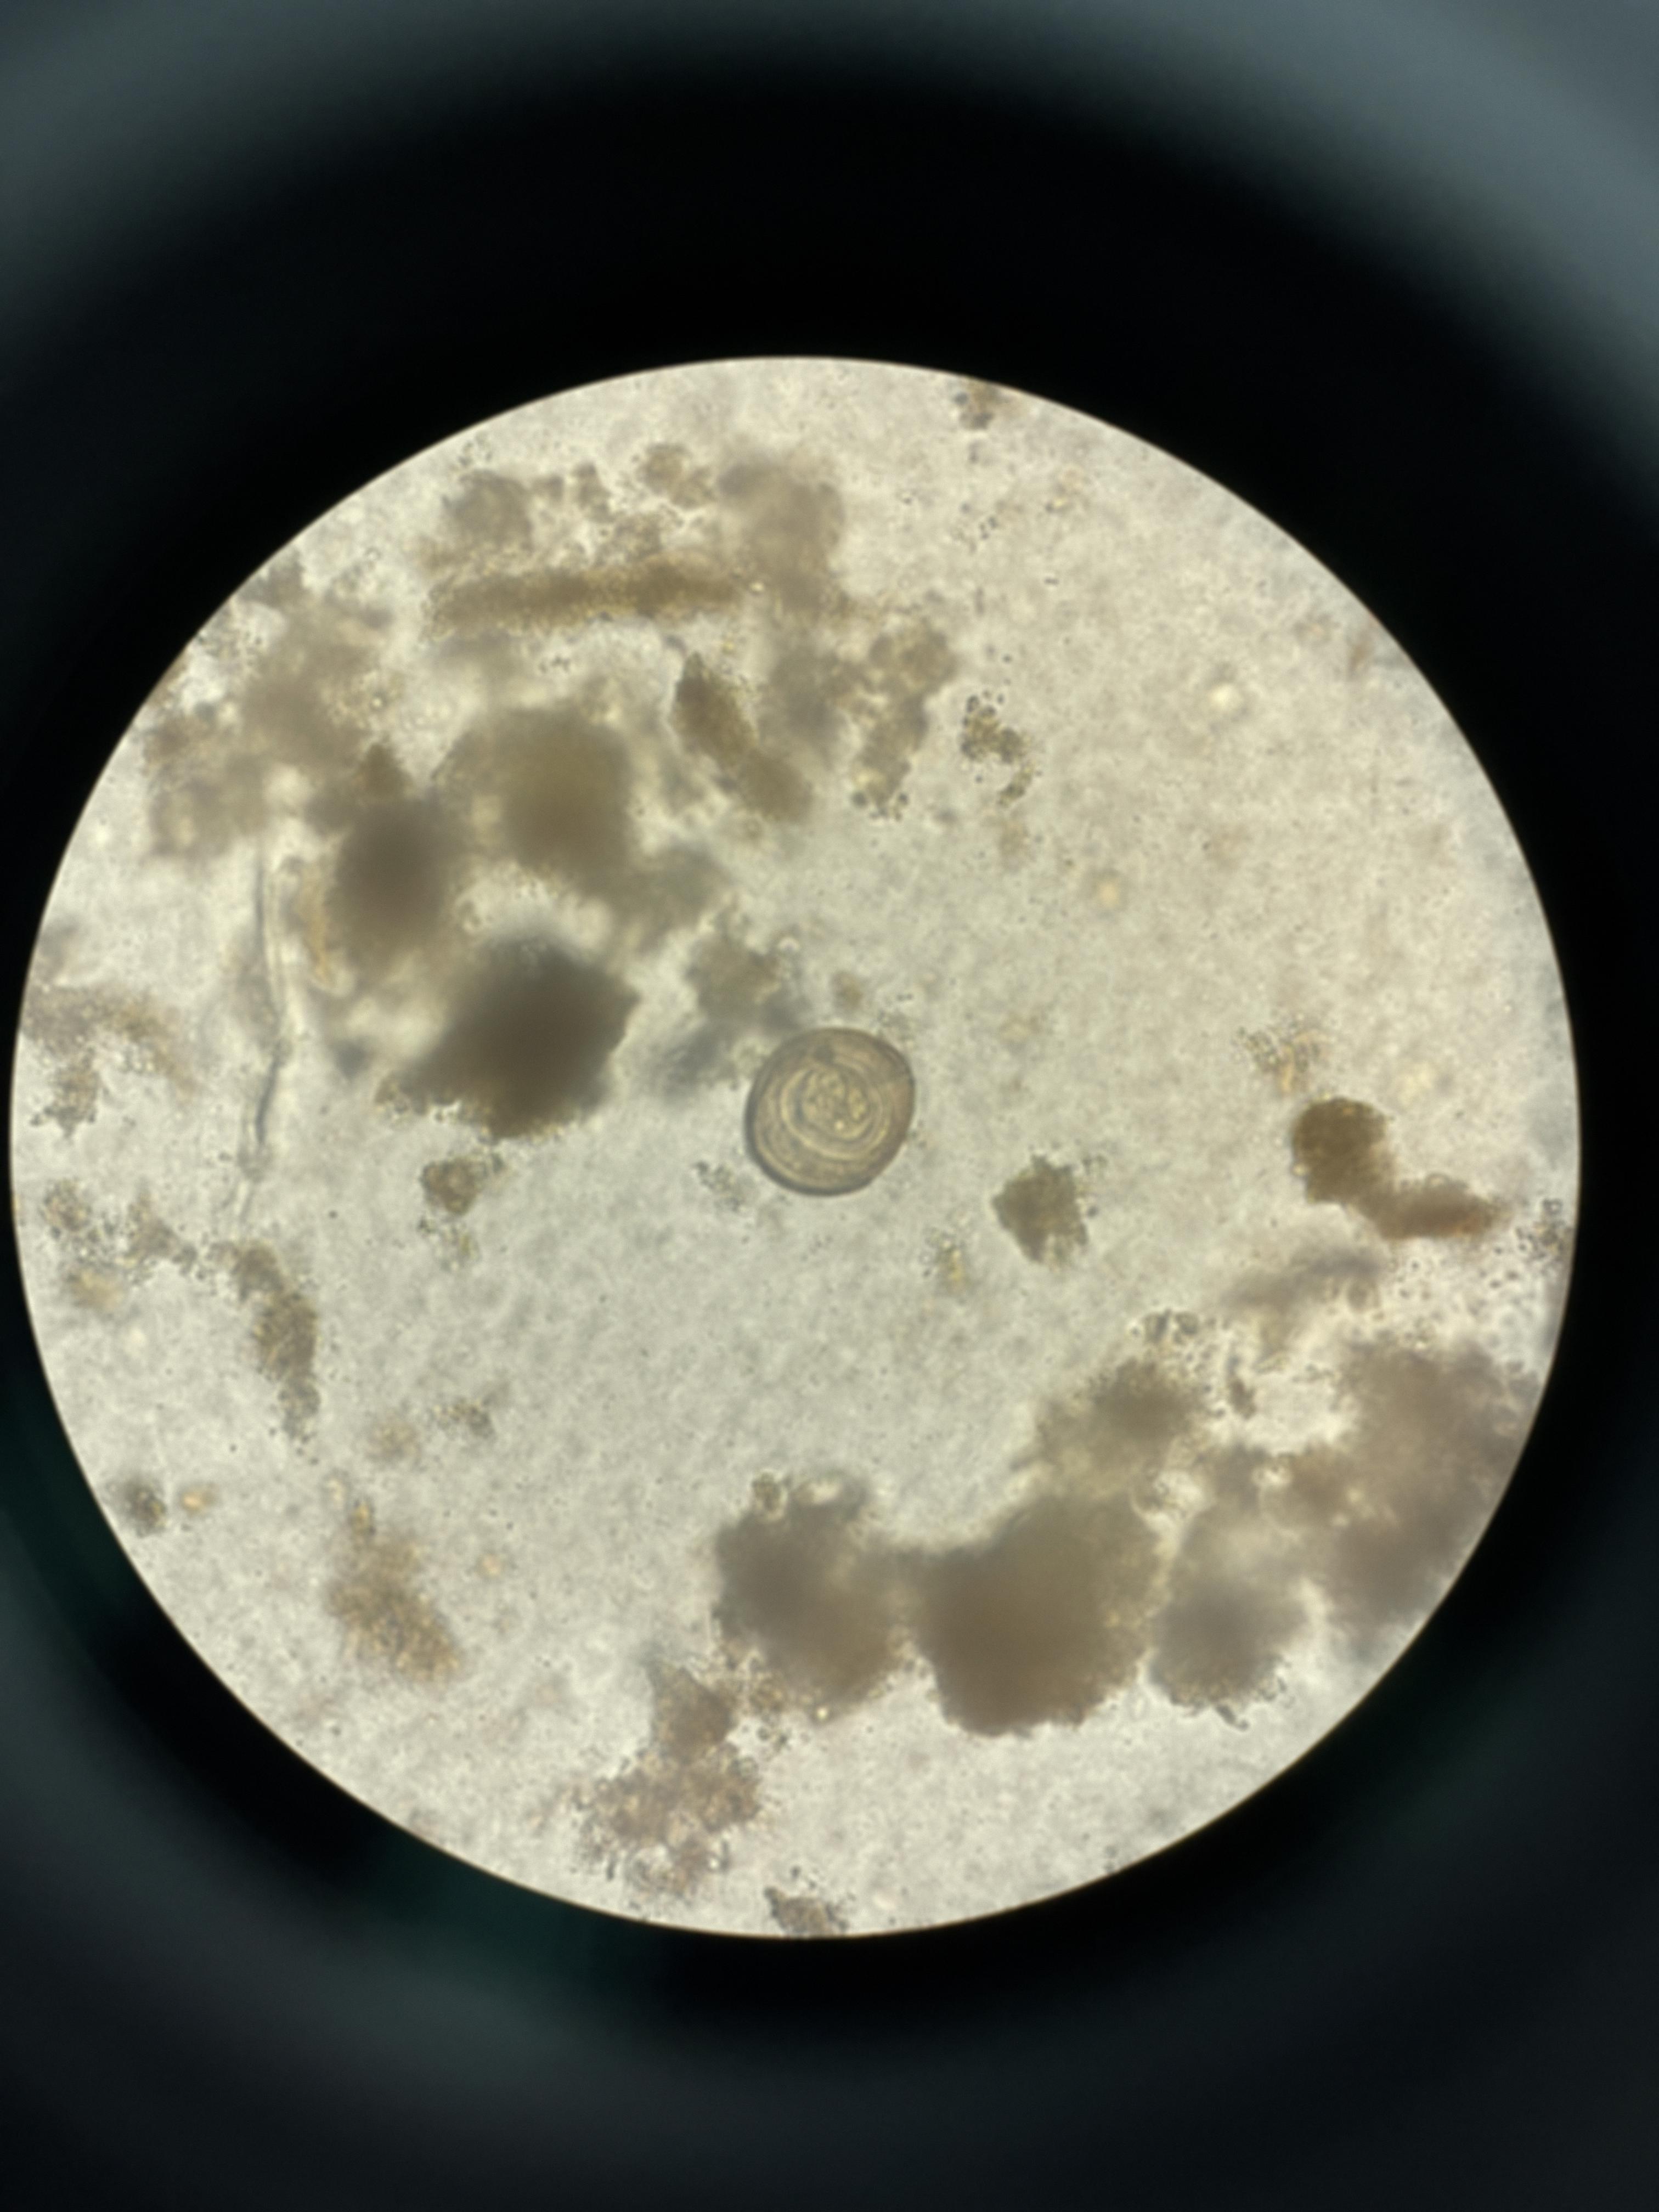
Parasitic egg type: Hymenolepis diminuta